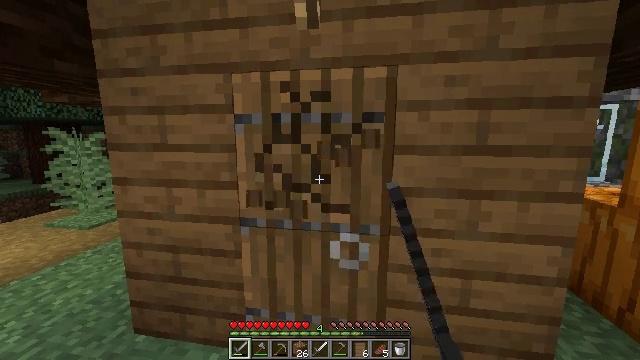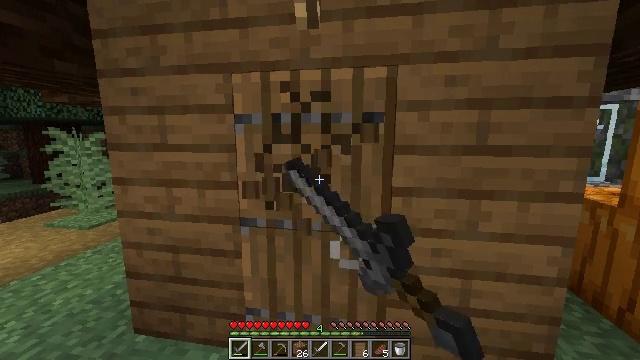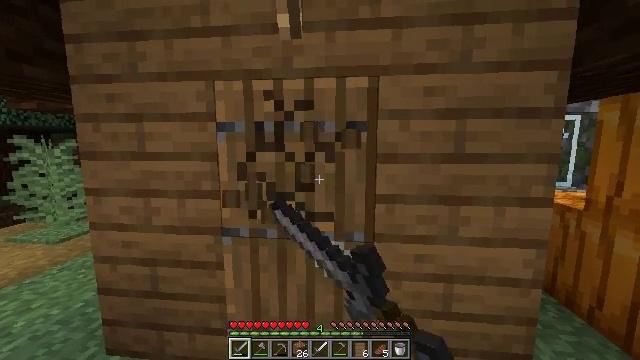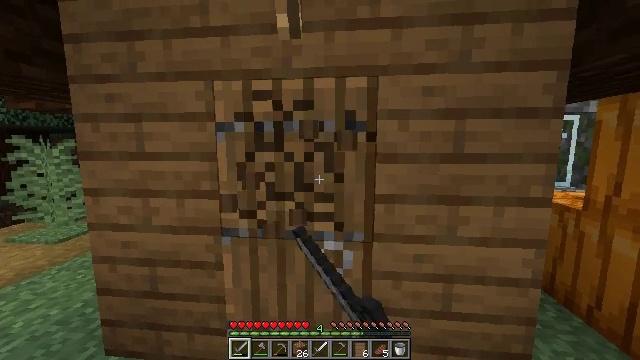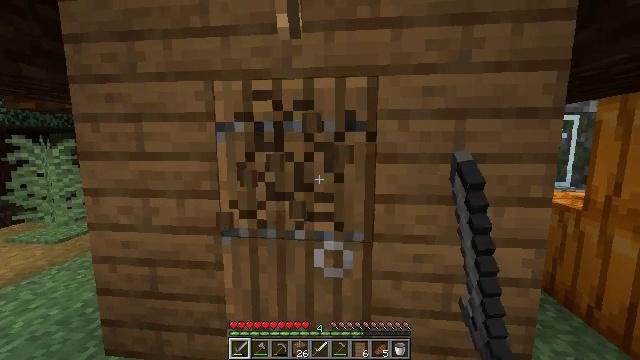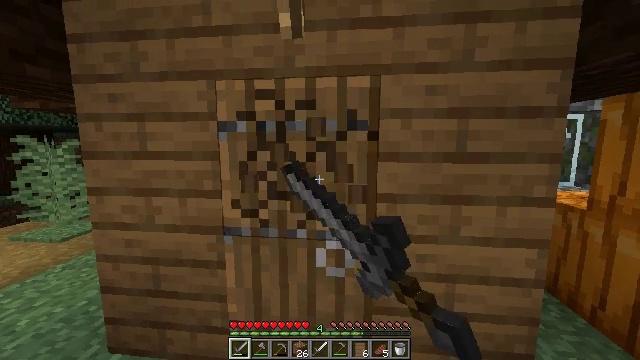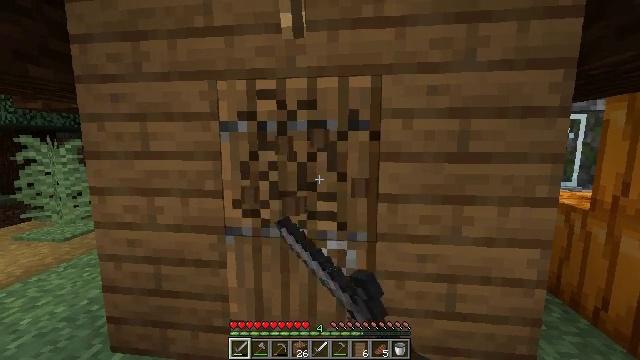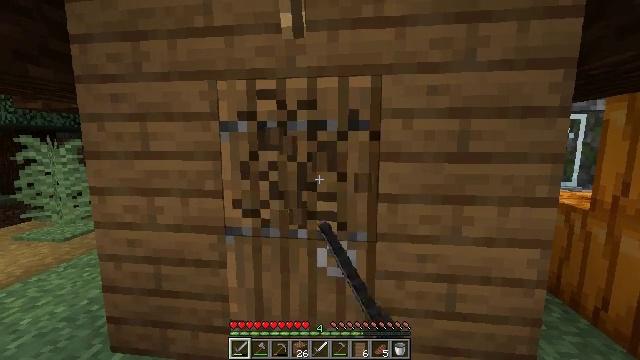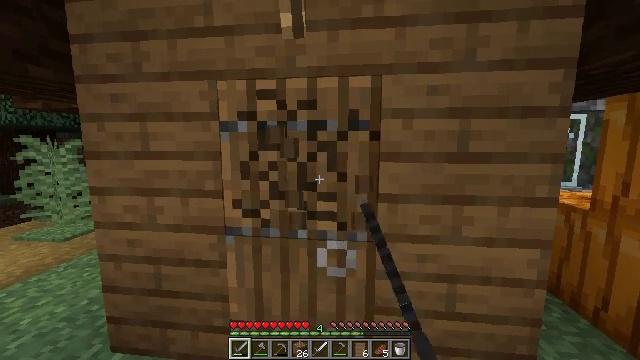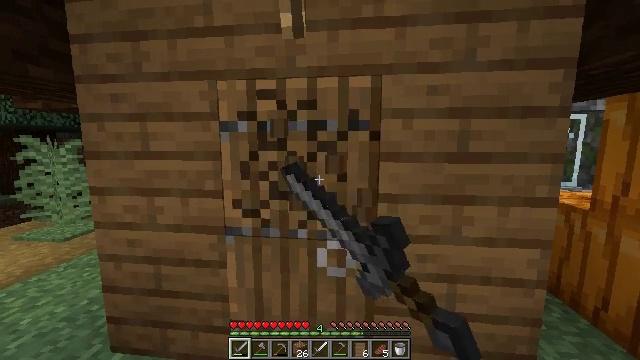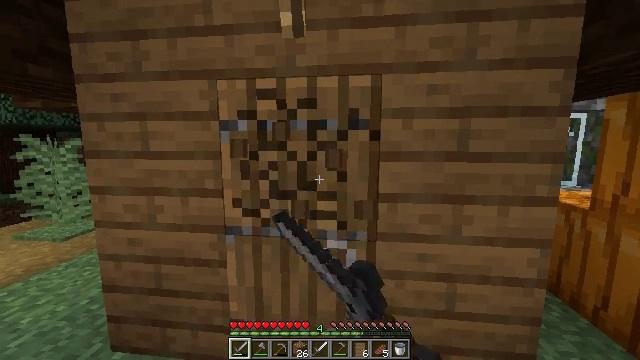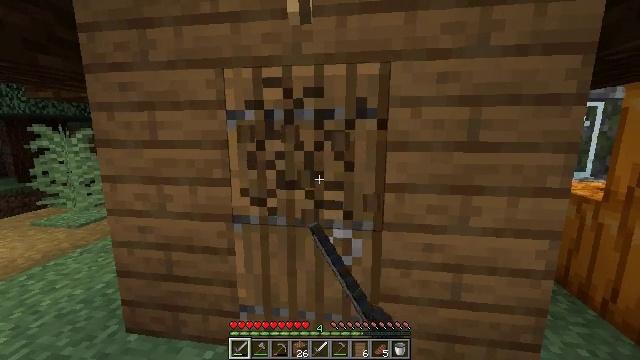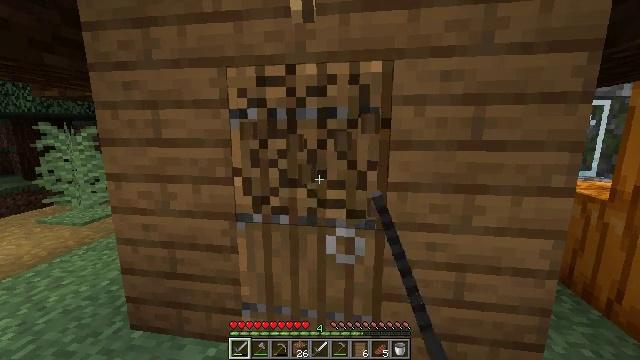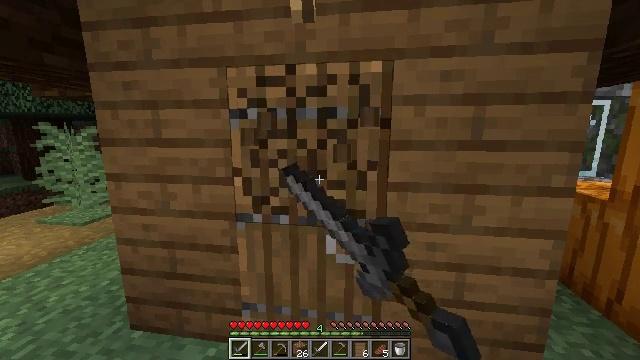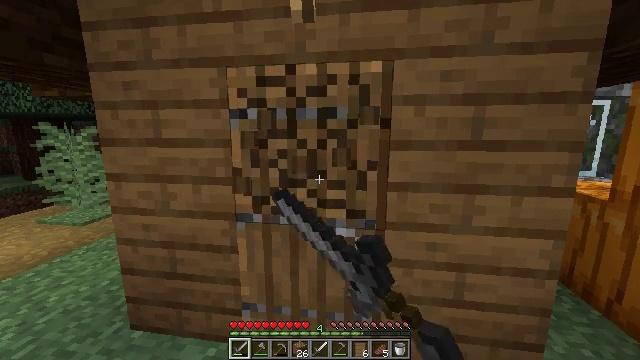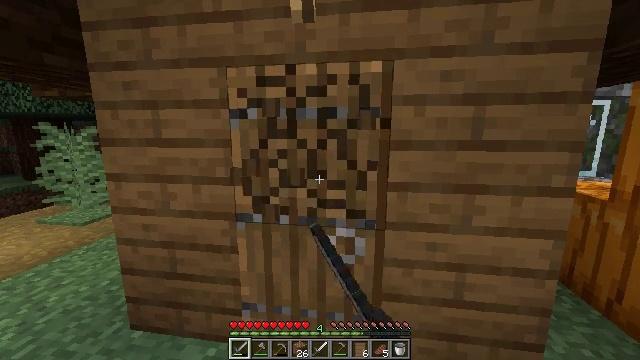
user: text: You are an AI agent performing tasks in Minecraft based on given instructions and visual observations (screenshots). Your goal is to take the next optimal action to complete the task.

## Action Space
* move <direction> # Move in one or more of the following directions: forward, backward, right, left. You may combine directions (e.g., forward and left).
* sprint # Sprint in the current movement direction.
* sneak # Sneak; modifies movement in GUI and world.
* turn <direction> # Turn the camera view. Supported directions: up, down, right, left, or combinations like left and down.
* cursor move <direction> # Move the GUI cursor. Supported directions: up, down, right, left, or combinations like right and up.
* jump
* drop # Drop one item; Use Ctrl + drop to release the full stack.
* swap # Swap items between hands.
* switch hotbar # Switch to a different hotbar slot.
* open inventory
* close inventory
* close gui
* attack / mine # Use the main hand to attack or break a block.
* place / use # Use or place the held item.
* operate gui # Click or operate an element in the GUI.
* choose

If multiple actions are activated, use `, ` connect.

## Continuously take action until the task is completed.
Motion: motion action
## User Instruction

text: Mine the spruce door to collect it.
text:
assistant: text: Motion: attack / mine
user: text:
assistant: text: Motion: turn right and up, attack / mine
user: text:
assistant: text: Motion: attack / mine
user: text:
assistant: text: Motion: attack / mine
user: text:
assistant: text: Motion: attack / mine
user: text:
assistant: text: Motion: attack / mine
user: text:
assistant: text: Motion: attack / mine
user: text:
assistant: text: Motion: attack / mine
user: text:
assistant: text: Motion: attack / mine
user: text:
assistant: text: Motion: attack / mine
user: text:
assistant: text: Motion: turn left and down, attack / mine
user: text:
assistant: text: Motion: attack / mine
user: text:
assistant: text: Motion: attack / mine
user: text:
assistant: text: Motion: attack / mine
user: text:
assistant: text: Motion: attack / mine
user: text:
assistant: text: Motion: attack / mine
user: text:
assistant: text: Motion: attack / mine
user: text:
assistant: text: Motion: attack / mine
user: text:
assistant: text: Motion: attack / mine
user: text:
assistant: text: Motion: attack / mine
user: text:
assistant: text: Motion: attack / mine
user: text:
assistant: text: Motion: attack / mine
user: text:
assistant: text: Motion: attack / mine
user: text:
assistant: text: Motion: attack / mine
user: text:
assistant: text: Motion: attack / mine
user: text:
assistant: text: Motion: attack / mine
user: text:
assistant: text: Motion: attack / mine
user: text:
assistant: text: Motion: attack / mine
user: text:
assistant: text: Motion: turn down, attack / mine
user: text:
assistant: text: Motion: turn right and down, attack / mine